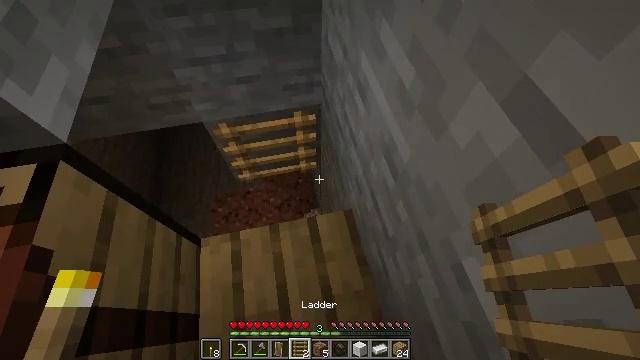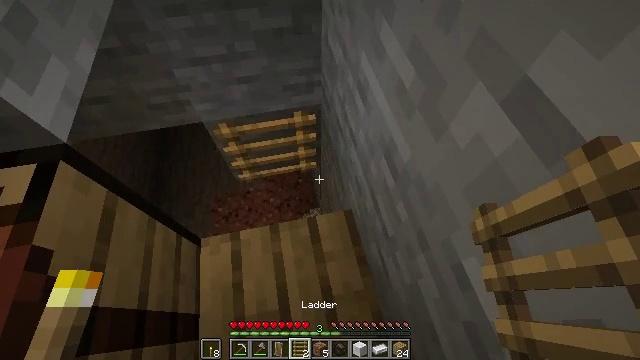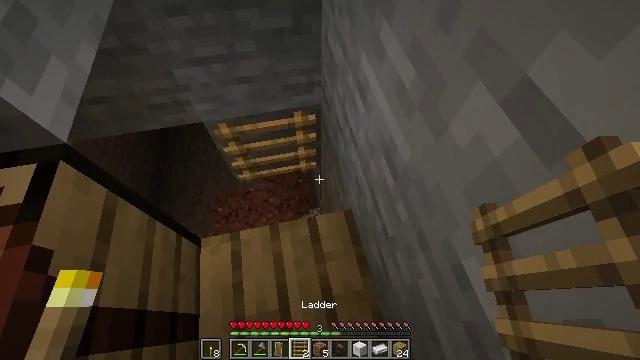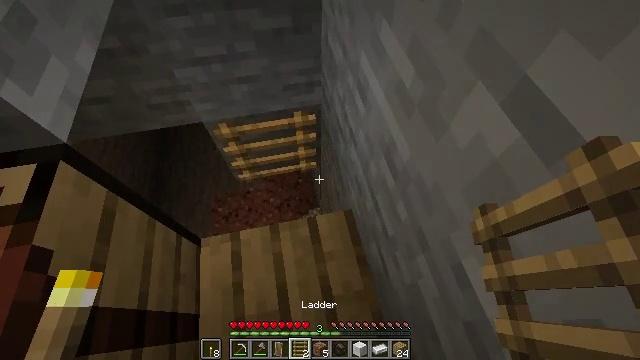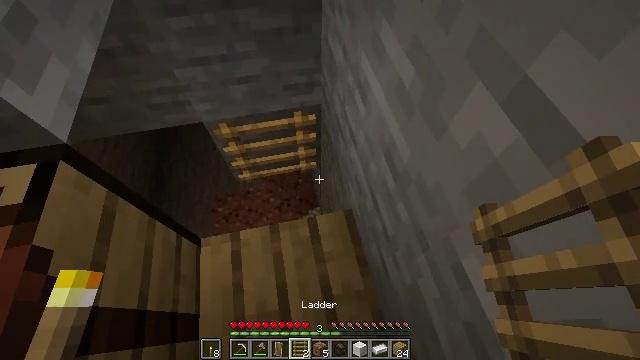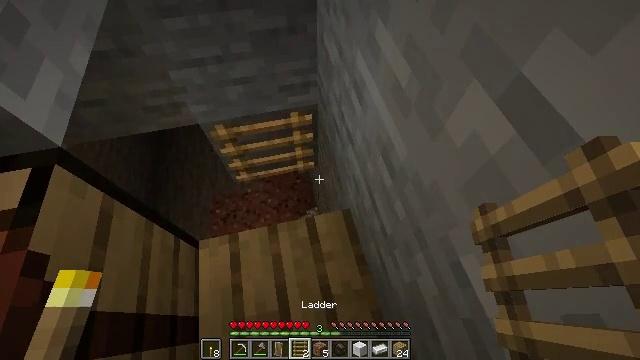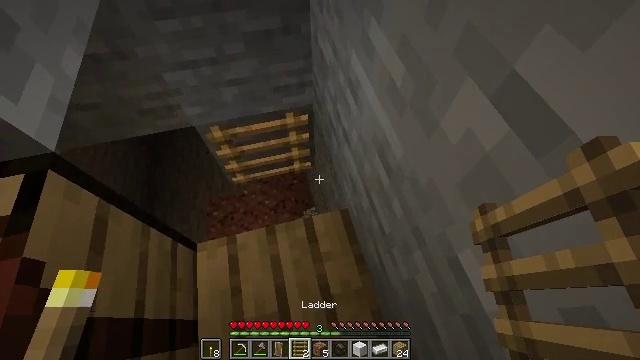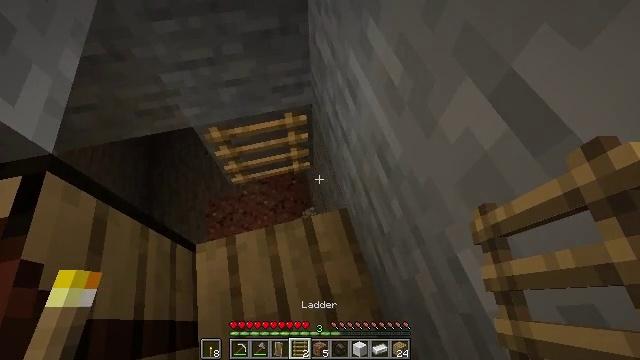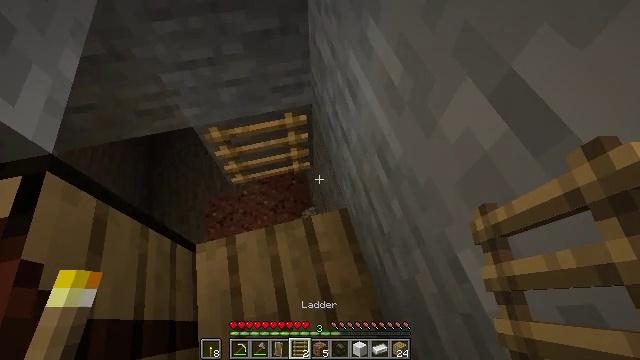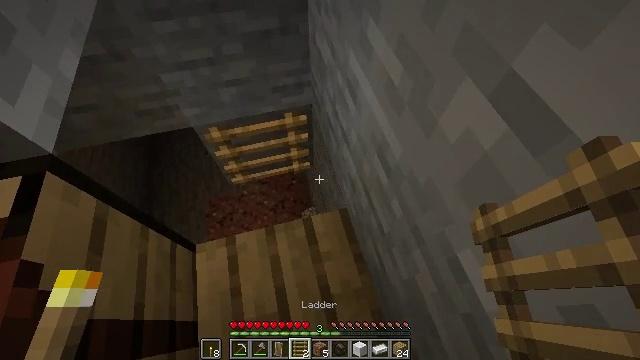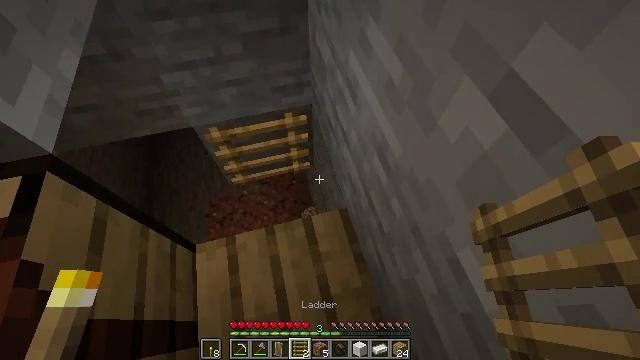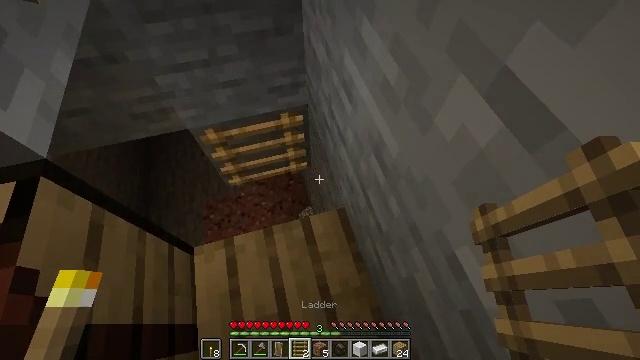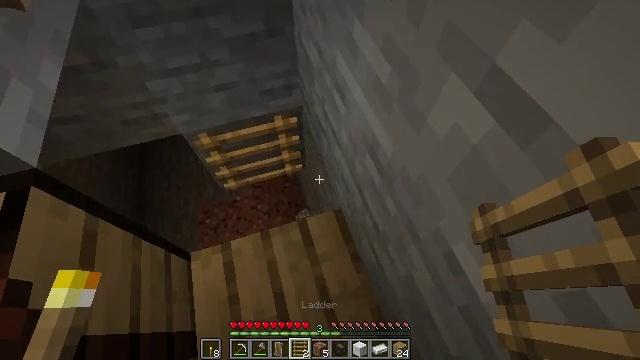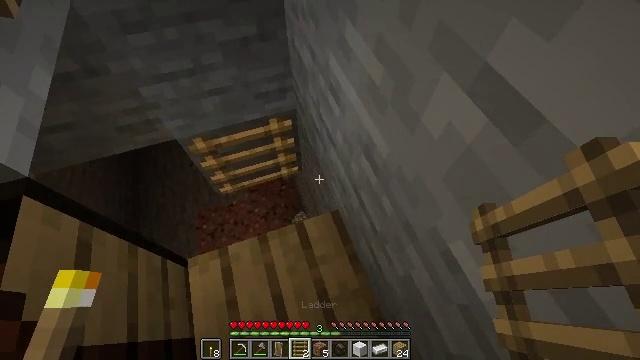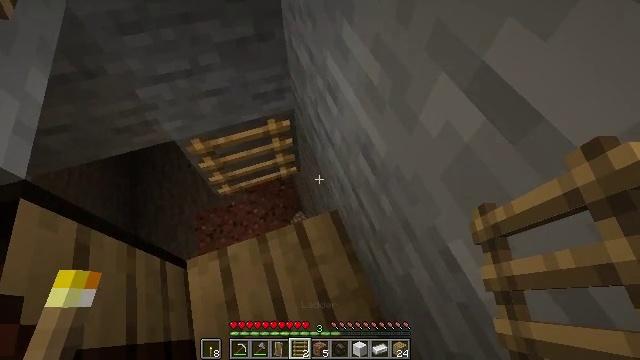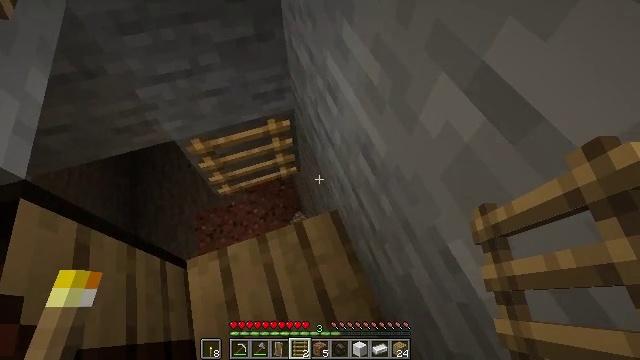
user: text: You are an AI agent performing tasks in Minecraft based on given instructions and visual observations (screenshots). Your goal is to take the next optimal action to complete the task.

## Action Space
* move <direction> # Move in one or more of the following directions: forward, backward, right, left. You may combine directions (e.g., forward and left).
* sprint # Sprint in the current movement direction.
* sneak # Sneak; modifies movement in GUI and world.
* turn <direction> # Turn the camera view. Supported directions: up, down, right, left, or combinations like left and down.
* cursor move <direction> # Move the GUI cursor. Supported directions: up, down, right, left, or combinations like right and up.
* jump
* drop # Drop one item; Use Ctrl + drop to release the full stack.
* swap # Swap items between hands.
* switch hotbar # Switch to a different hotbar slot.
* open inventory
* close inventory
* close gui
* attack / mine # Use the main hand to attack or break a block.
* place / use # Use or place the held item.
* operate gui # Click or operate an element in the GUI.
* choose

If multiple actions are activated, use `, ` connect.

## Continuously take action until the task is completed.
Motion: motion action
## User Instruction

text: Disassemble the ladder.
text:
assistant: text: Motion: no_op
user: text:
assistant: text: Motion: no_op
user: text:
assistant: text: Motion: no_op
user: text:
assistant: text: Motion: no_op
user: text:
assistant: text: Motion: turn right
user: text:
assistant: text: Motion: turn right
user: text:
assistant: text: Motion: no_op
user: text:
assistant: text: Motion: no_op
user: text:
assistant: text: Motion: no_op
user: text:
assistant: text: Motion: no_op
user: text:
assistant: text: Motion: turn right
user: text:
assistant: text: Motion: turn right
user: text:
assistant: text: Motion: turn right
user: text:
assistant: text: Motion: no_op
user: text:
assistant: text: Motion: no_op
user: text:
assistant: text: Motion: turn left
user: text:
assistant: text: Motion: turn left and up
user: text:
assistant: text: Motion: turn left
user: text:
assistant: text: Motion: no_op
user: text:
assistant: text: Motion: no_op
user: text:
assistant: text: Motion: no_op
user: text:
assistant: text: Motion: no_op
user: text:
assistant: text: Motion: no_op
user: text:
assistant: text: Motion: attack / mine
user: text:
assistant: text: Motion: attack / mine
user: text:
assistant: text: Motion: attack / mine
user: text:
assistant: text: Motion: attack / mine
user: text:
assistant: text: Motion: attack / mine
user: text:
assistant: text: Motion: attack / mine
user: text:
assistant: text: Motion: attack / mine